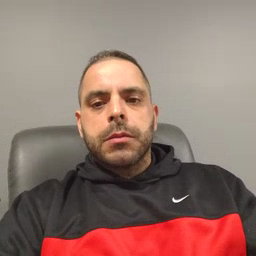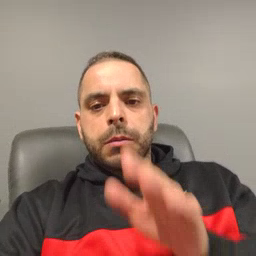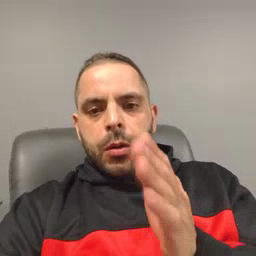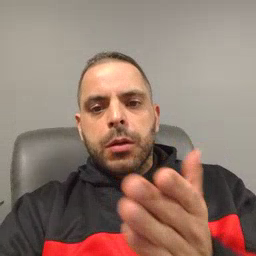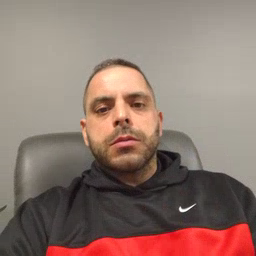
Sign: book